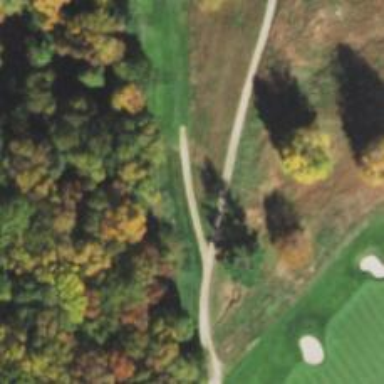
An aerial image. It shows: Service road designated as golf cart path.